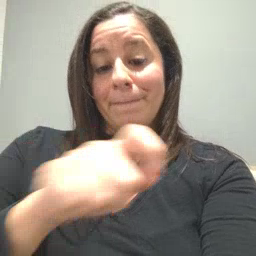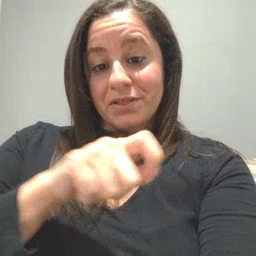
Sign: pencil